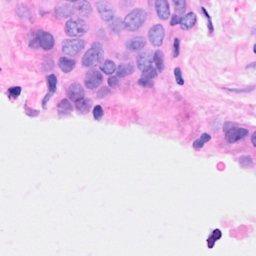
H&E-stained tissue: Breast